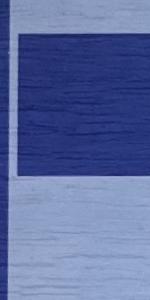
Label: Empty